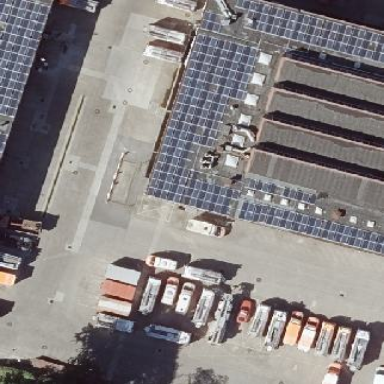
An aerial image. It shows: Small solar photovoltaic panel installation on the roof. The panel consists of 151 solar modules and generates electricity.